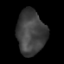
Tissue: lung
Cell type: Myeloid cells
Senescence score: 0.2375
Nuclear area (px): 1255
Mean DAPI intensity: 63.146